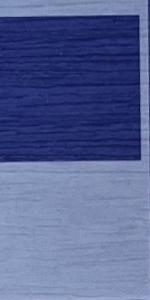
Label: Empty